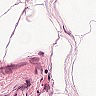
Metastatic tissue present: no